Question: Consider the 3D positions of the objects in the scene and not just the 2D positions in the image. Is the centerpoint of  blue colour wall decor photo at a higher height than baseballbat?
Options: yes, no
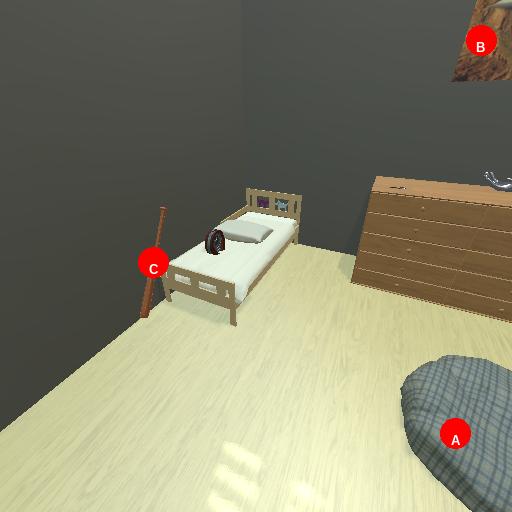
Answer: yes